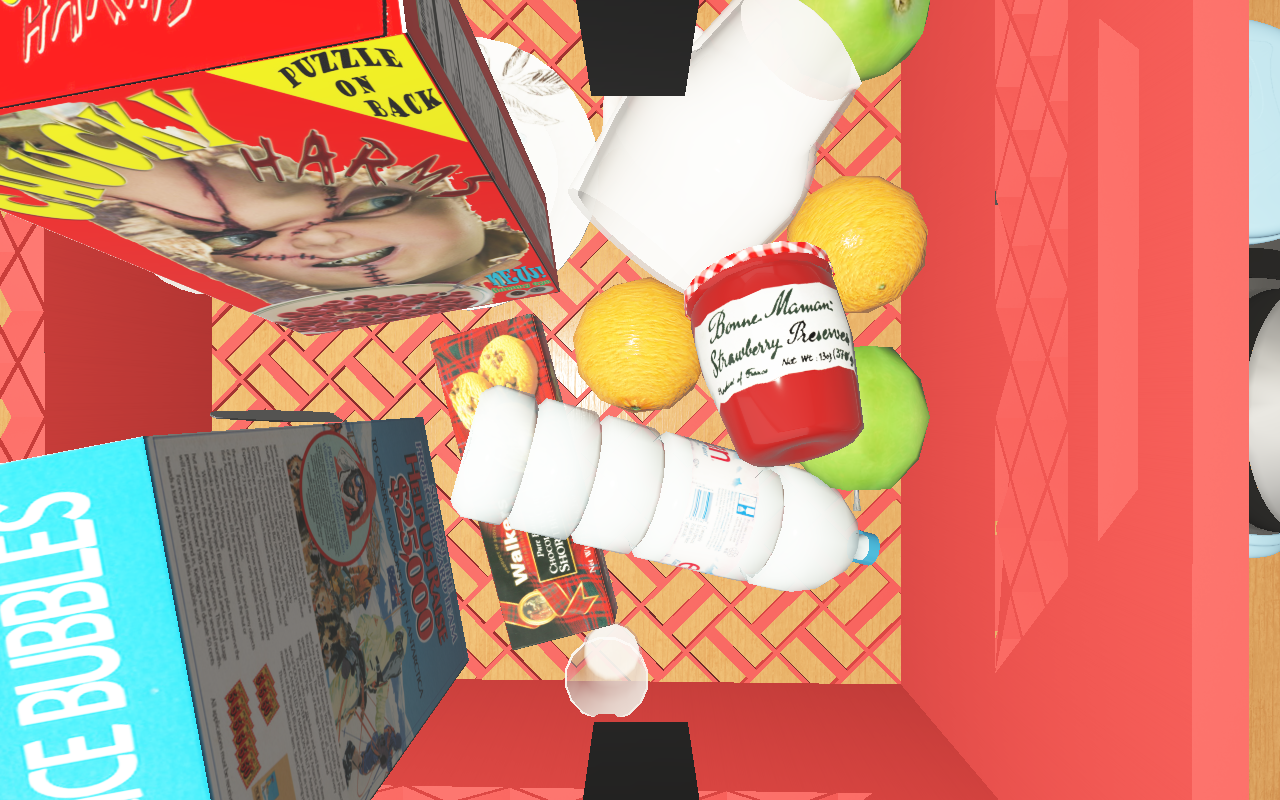
Objects in the scene:
apple
apple
plate
cereal box
cereal box
biscuit box